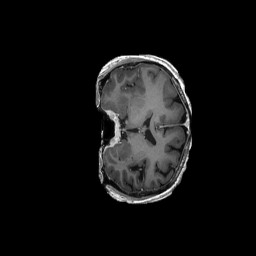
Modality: T1w
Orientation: coronal
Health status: ill
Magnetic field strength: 3 T